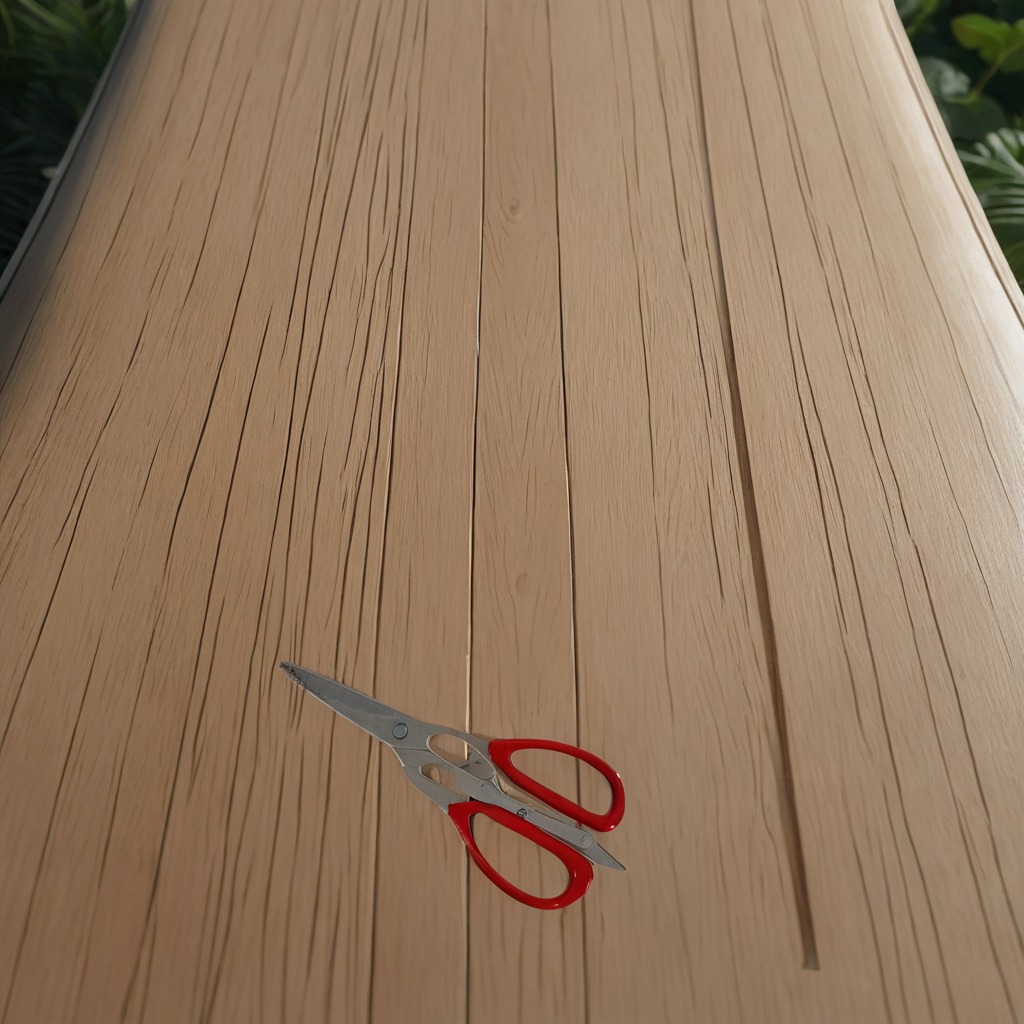
A scissor lying on a wooden table inside a jungle field workshop tent humid ambient light worn but